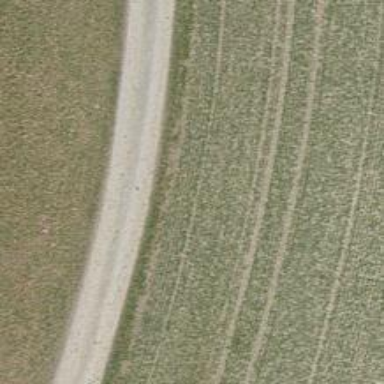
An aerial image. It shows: Gravel track with grade 2 quality.